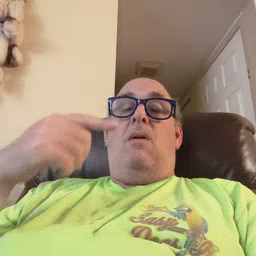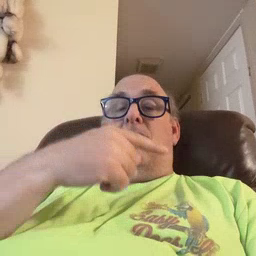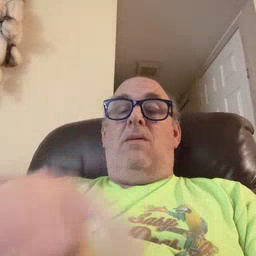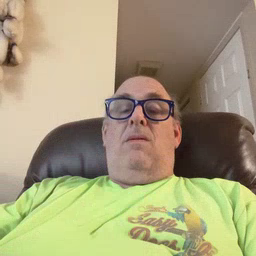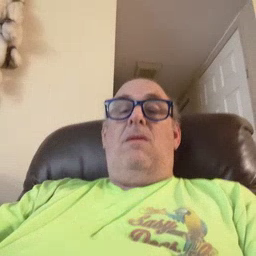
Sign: hesheit